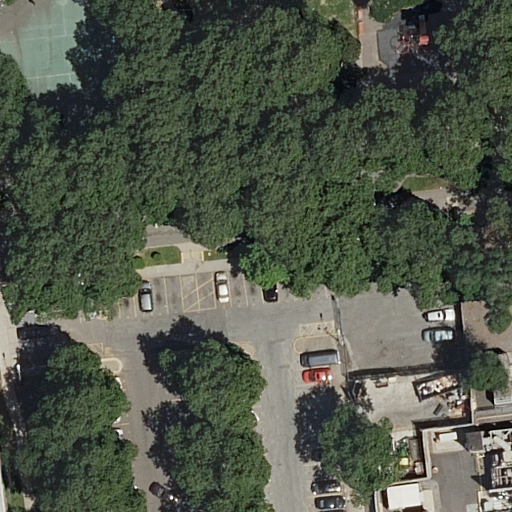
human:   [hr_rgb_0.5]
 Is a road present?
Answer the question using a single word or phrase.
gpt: yes

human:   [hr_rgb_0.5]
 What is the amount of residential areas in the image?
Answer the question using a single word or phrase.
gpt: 1

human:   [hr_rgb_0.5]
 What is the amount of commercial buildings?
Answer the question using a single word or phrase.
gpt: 0

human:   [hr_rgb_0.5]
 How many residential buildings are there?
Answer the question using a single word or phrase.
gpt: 2

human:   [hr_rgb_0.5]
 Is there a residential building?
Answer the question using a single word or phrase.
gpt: yes

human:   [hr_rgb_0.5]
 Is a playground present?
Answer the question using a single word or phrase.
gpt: yes

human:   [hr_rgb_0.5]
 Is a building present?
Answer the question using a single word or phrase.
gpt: yes

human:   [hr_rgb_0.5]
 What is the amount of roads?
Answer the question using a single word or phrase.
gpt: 4

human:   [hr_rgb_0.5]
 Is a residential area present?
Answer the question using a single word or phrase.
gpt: yes

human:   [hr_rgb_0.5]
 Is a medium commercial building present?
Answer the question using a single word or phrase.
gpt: no

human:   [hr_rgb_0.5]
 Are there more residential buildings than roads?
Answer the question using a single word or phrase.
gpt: no

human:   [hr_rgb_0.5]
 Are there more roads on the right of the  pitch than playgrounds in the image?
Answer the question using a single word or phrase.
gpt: yes

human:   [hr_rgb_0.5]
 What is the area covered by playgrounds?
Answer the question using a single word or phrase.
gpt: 163m2

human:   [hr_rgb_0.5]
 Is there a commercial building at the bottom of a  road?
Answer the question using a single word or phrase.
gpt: no

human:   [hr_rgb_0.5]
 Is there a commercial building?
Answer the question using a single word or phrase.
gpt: no

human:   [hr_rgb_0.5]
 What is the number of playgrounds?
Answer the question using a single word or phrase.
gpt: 2

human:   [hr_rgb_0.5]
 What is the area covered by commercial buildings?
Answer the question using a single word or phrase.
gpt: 0m2

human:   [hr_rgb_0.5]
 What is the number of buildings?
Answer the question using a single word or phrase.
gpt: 2

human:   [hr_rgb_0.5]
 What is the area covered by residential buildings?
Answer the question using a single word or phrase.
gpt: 622m2

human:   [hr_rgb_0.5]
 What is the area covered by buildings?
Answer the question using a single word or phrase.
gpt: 622m2

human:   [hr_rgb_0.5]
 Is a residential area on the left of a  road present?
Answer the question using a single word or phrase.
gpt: yes

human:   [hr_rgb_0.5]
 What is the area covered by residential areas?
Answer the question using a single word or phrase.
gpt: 1621m2

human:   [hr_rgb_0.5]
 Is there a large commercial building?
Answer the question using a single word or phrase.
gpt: no

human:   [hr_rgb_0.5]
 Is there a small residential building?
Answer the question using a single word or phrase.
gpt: yes

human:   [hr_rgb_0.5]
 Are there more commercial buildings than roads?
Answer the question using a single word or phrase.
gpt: no

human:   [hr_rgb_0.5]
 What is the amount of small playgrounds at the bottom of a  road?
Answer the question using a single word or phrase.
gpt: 0

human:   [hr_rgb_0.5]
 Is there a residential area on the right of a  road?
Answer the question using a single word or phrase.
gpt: no

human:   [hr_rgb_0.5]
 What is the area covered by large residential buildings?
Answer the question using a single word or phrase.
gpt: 591m2

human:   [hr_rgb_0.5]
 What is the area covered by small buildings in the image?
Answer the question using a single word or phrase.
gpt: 31m2

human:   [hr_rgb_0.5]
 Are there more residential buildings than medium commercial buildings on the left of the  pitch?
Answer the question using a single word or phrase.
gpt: yes

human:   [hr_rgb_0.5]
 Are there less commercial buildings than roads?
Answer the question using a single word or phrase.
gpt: yes

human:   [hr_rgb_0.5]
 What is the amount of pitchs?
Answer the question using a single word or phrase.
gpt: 1

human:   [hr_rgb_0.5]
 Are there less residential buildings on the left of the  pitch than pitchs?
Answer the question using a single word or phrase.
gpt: yes

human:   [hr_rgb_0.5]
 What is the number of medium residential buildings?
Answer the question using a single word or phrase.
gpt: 0

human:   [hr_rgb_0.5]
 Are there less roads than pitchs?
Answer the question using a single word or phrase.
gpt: no

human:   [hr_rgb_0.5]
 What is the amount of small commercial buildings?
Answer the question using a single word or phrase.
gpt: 0

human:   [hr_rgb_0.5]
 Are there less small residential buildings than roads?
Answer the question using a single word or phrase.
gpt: yes

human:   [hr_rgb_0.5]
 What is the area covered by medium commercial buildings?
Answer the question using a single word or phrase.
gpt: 0m2

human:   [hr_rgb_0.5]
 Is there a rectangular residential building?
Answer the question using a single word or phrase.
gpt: yes

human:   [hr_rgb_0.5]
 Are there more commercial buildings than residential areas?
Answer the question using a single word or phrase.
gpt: no

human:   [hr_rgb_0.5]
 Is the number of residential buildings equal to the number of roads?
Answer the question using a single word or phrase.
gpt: no

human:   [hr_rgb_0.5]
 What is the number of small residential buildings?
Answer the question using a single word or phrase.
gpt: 1

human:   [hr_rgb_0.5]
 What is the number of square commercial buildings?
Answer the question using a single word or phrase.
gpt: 0

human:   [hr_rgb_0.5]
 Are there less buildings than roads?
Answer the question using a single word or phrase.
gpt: yes

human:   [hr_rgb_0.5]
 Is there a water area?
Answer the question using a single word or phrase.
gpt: no

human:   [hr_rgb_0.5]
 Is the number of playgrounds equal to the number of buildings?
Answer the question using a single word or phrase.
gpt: yes

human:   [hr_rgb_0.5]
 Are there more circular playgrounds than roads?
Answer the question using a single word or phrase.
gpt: no

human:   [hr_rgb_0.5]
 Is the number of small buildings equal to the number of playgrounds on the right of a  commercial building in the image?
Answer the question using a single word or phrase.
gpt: no

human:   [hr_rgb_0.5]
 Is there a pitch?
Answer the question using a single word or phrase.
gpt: yes

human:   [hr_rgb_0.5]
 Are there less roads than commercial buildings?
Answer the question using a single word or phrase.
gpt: no

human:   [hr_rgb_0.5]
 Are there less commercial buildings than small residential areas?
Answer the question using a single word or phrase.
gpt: no

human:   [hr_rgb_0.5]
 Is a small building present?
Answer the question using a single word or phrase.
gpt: yes

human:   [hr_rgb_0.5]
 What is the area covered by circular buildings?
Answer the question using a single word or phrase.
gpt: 0m2

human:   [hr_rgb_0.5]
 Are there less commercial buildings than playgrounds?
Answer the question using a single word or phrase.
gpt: yes

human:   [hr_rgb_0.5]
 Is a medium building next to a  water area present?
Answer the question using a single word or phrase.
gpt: no

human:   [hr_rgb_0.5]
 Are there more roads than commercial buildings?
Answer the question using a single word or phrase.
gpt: yes

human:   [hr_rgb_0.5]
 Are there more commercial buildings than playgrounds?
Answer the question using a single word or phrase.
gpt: no

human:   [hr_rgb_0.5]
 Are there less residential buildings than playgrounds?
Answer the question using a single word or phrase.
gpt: no

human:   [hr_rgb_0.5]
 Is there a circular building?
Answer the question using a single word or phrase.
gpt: no

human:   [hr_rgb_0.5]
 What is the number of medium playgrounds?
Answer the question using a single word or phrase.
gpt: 1

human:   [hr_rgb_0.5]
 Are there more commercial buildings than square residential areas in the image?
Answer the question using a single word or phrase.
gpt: no

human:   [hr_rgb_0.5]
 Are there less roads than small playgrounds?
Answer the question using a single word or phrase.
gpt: no

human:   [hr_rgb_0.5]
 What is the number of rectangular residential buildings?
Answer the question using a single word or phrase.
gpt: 1

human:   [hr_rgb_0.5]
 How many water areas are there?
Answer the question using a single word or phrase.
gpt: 0